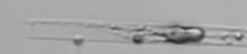
Label: Dactyliosolen_blavyanus